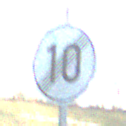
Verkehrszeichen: EndeGeschwindigkeit10
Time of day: MorningAfternoon
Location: Outdoor (Nature)
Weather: Clear
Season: Winter
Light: Natural